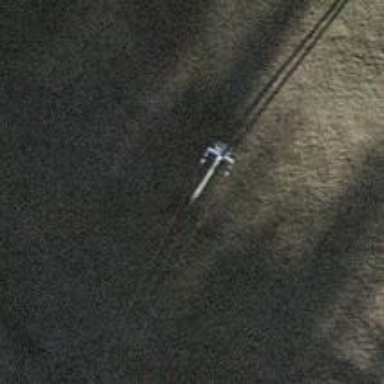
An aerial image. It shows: Guyed power pole.